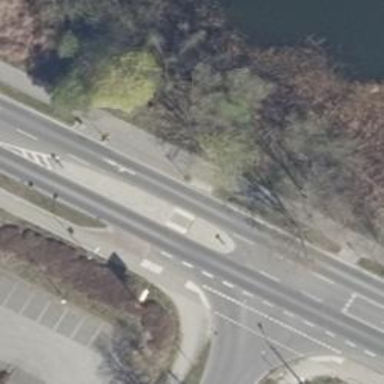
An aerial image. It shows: Secondary road with asphalt surface and separate sidewalks on both sides.